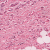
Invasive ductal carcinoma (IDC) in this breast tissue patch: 1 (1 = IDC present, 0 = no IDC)